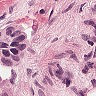
Metastatic tissue present: yes